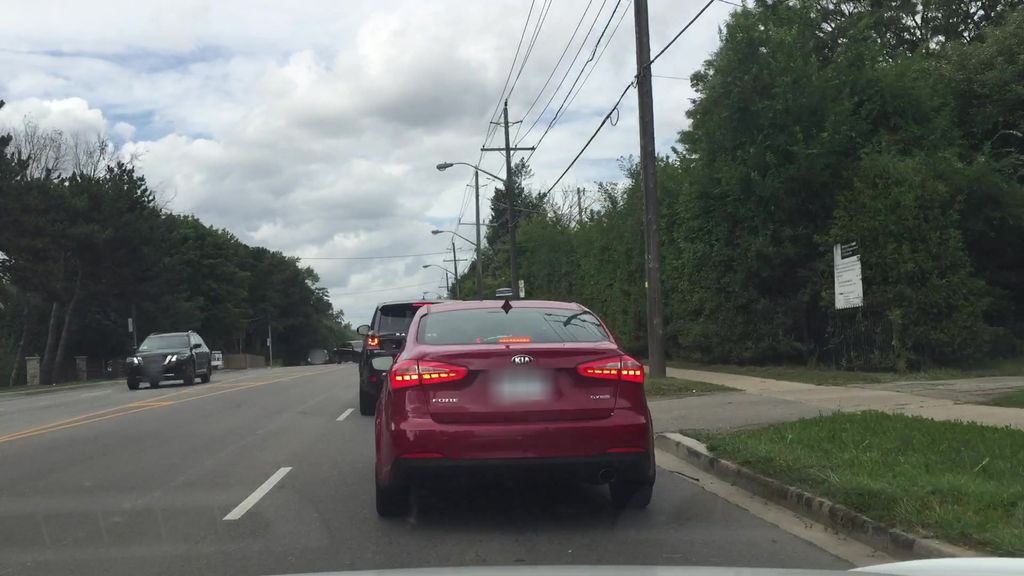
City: toronto